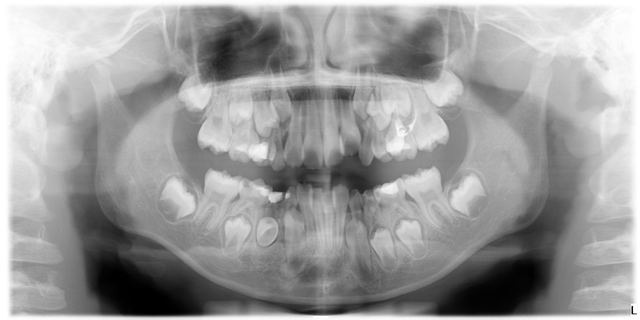
child